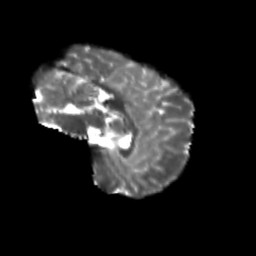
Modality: T2w
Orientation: sagittal
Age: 11
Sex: male
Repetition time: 9.512 s
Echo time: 0.089 s